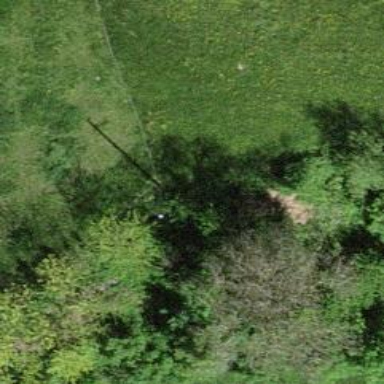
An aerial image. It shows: Minor power line.